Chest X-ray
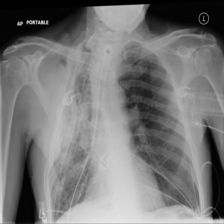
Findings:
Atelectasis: negative
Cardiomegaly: negative
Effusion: negative
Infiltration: positive
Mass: negative
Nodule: negative
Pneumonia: negative
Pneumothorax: negative
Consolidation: negative
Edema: negative
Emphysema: positive
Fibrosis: negative
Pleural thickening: negative
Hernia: negative